Question: I saw the Facebook app update for iOS (6.1.1) and it has a rely nice slide back function. For now I have a 'UISlideGestureRecognizer' that when is called a do a '[self.navigationController popViewController:YES];'. But how can I make it with a 'UIPanGestureRecognizer' like in the Facebook app? Should I build my own 'UINavigationController'?
I do not know more than this (yet):
'''
backView1 = [[self.navCon.viewControllers objectAtIndex:self.navCon.viewControllers.count - 2] view];
backView2 = [[self.navCon.viewControllers objectAtIndex:self.navCon.viewControllers.count - 1] view];
'''
Please help in advance!
Screenshot:

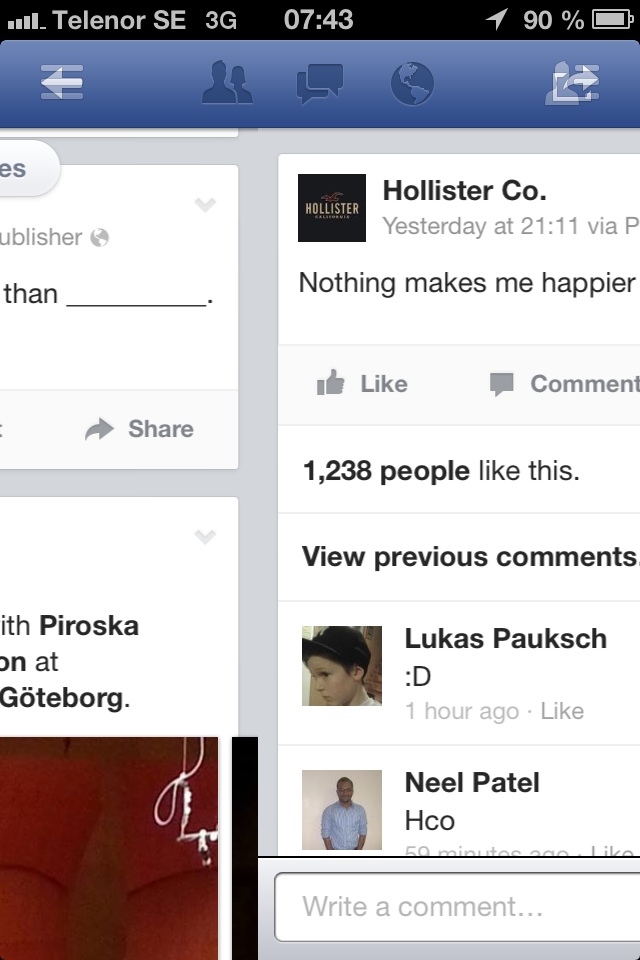
Answer: I've created a subclass of UINavigationController to do that. Here you go: <URL>